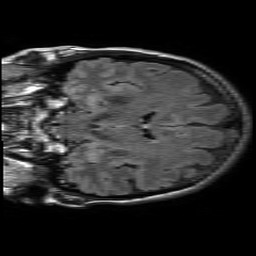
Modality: FLAIR
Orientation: coronal
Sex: female
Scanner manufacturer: philips
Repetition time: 11 s
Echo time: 0.125 s